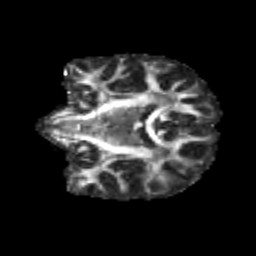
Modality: FA
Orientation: coronal
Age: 11
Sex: male
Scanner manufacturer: siemens
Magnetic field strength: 3 T
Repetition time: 3.8 s
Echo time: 0.07 s